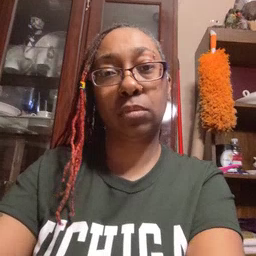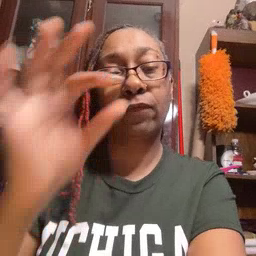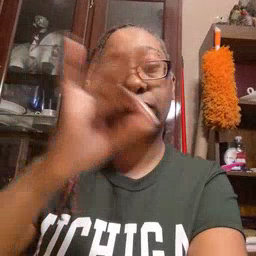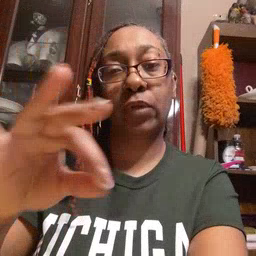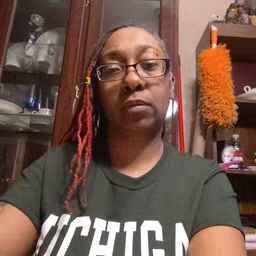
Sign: frenchfries